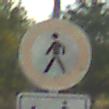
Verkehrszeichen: VerbotFussgaenger
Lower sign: RichtungsangabeDurchPfeile3
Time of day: MorningAfternoon
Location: Outdoor (RoadRail)
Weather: PartlyCloudy
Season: NotSpecified
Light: Natural